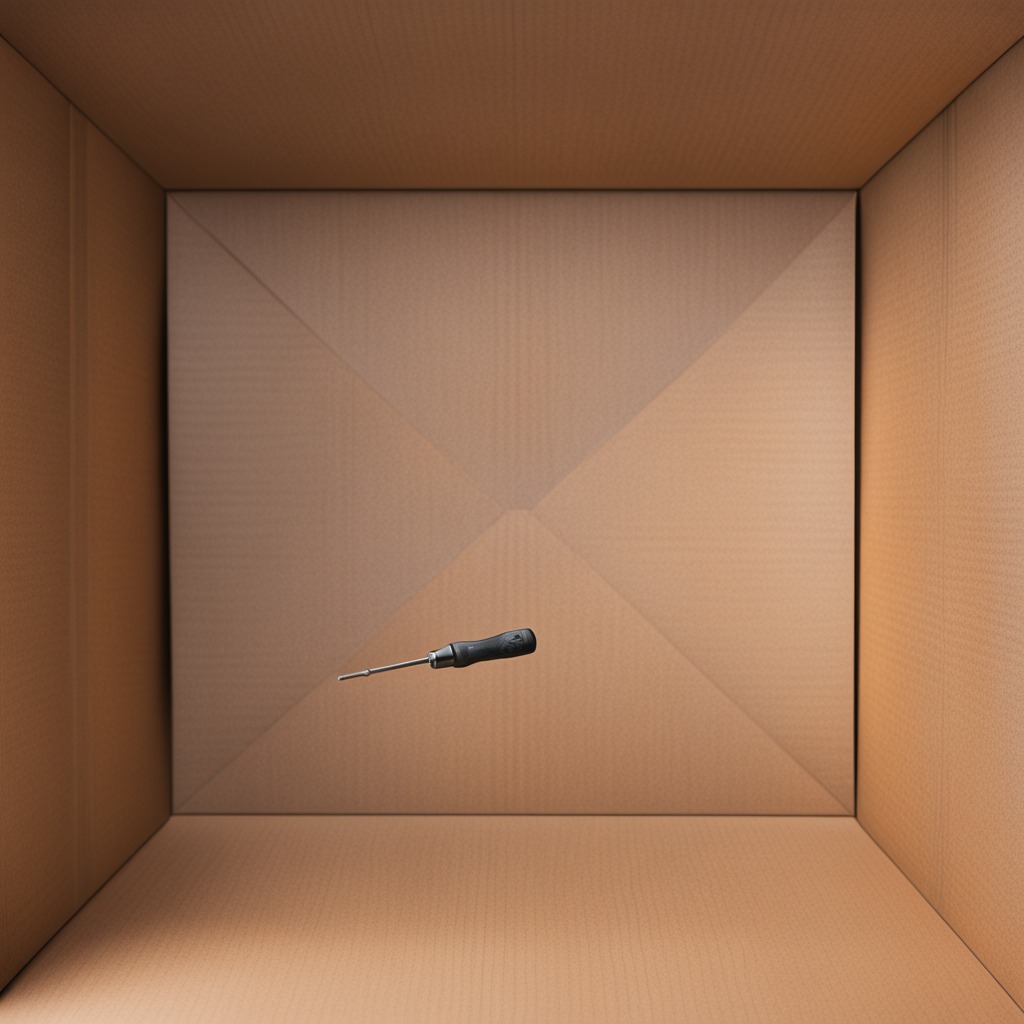
A screwdriver lying on the cardboard box surface